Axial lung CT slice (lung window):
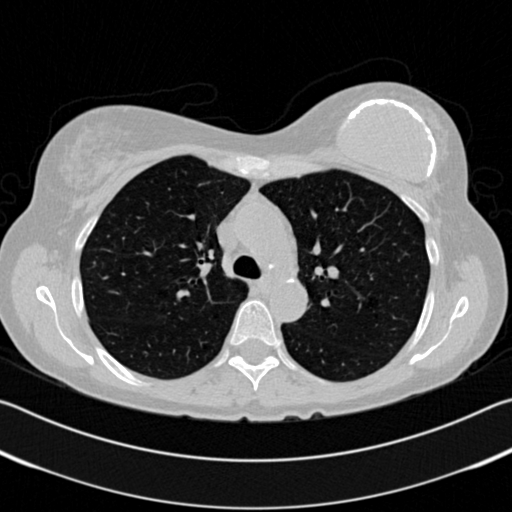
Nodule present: no